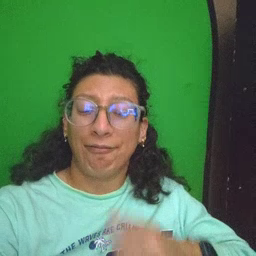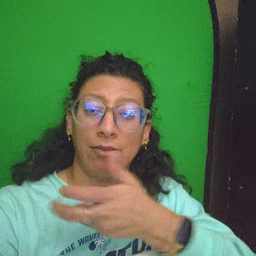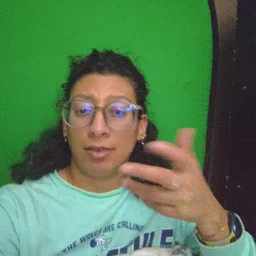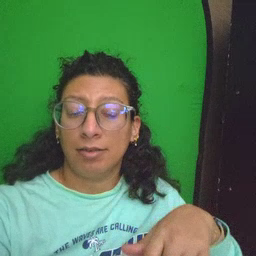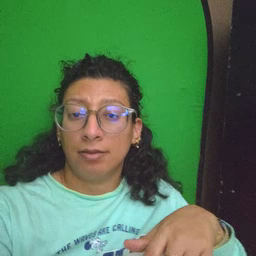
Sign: every